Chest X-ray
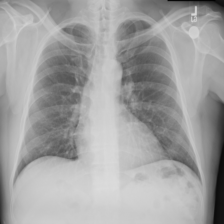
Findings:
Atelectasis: negative
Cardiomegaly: negative
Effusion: negative
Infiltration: negative
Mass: negative
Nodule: negative
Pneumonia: negative
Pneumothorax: negative
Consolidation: negative
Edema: negative
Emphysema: negative
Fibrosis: negative
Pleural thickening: negative
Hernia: negative